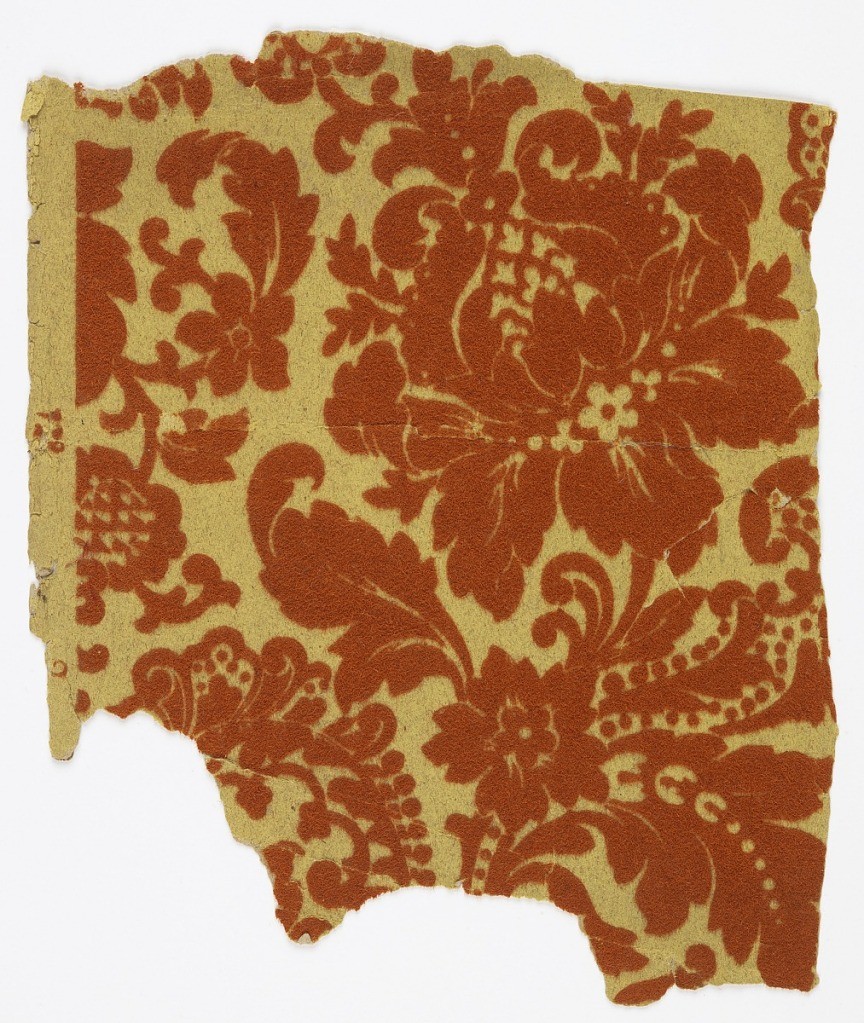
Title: Sidewall
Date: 1860–99
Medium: Block-printed and flocked
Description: Stylizzed floral and scrolling acanthus leaves. Printed in orange flock on a sparkly pale yellow ground.